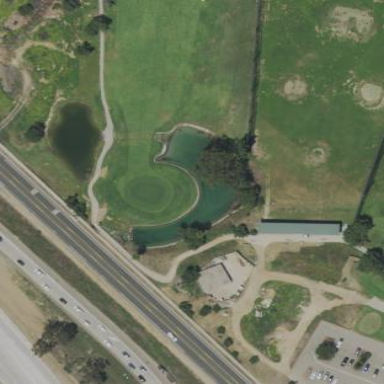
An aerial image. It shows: Picturesque scene of golf course with lateral water hazard.